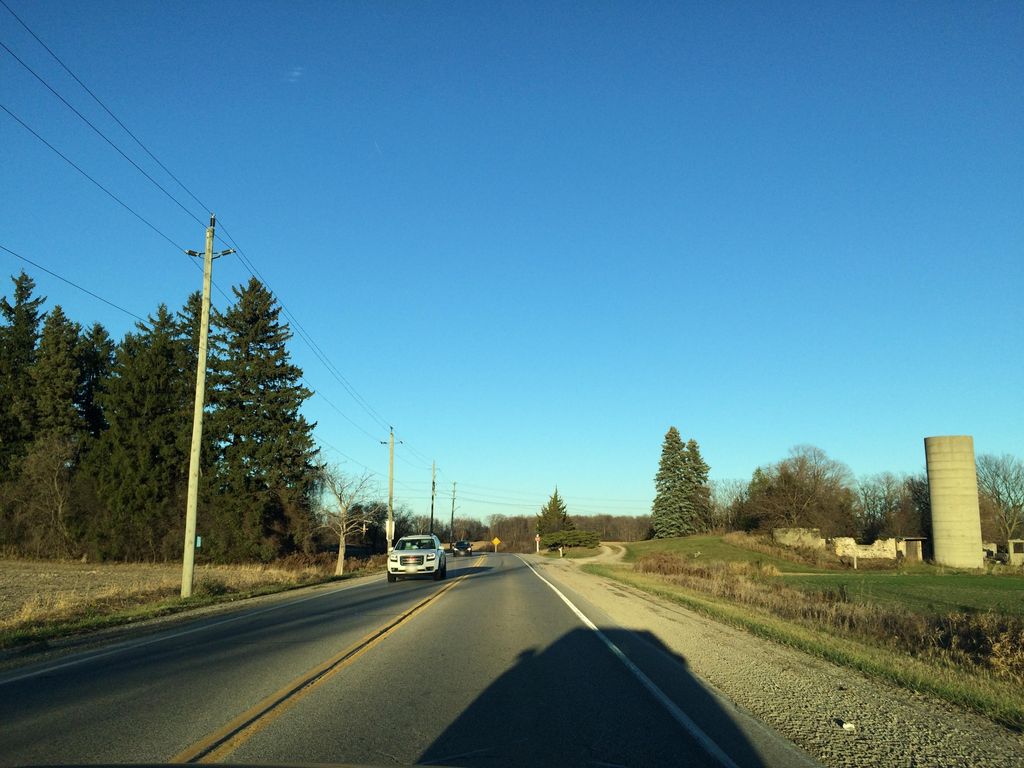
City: kitchener-waterloo